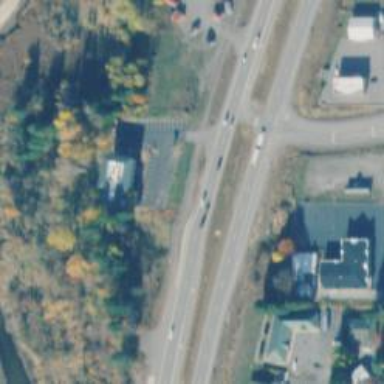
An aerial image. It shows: This image shows trunk highway that functions as expressway.